Question: I am trying to install laravel in my computer.
I am refering to <URL> laravel installation tutorial.
After installing composer trying to create new larael project but getting this error.
This is the error which I am getting:

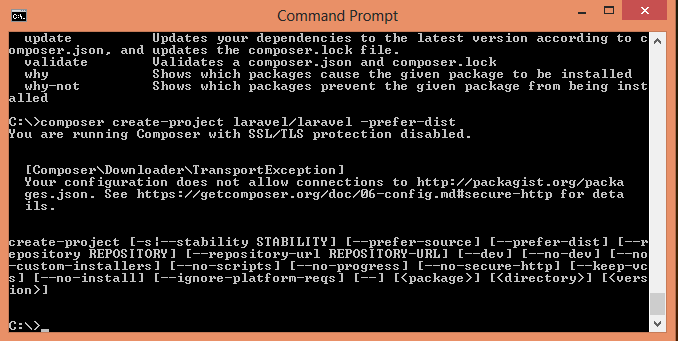
Answer: You need to enable OpenSSL in your Windows.
You can enable it from your 'php.ini' file:
'''
extension=php_openssl.dll
'''